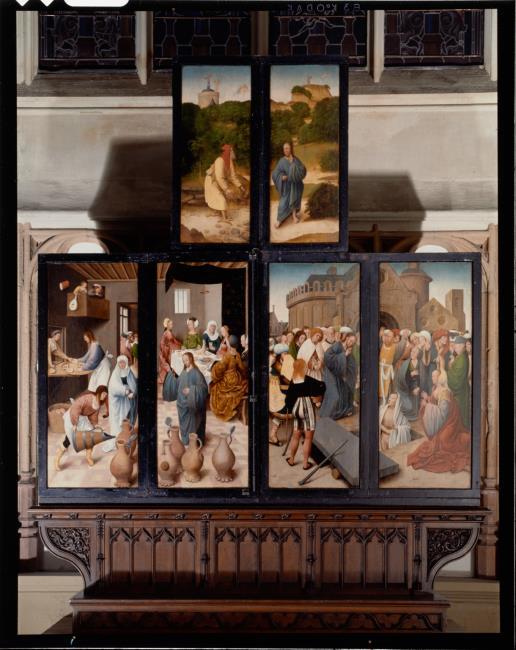
Title: The Wedding at Cana (exterior left wing); The Raising of Lazarus (exterior right wing); The Temptation of Christ in the Desert (exterior upper wings)
Artist: Anoniem (Antwerpen (stad)) ca. 1510-1520 Nieuwdorp 1993
Earliest date: 1510
Latest date: 1520
Genre: retable
Iconography: Lazarus
Keywords: New Testament and Apocrypha